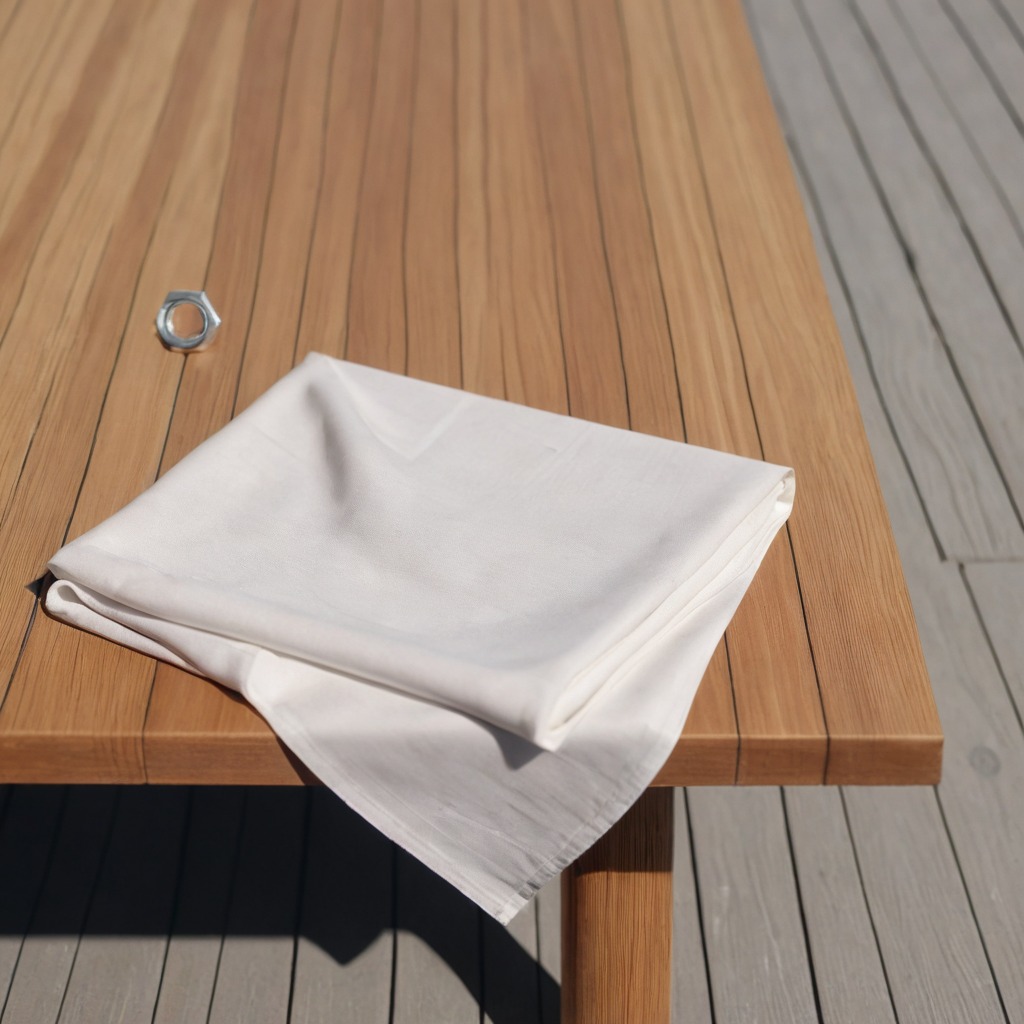
A metal nut is lying on the wooden table.